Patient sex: M
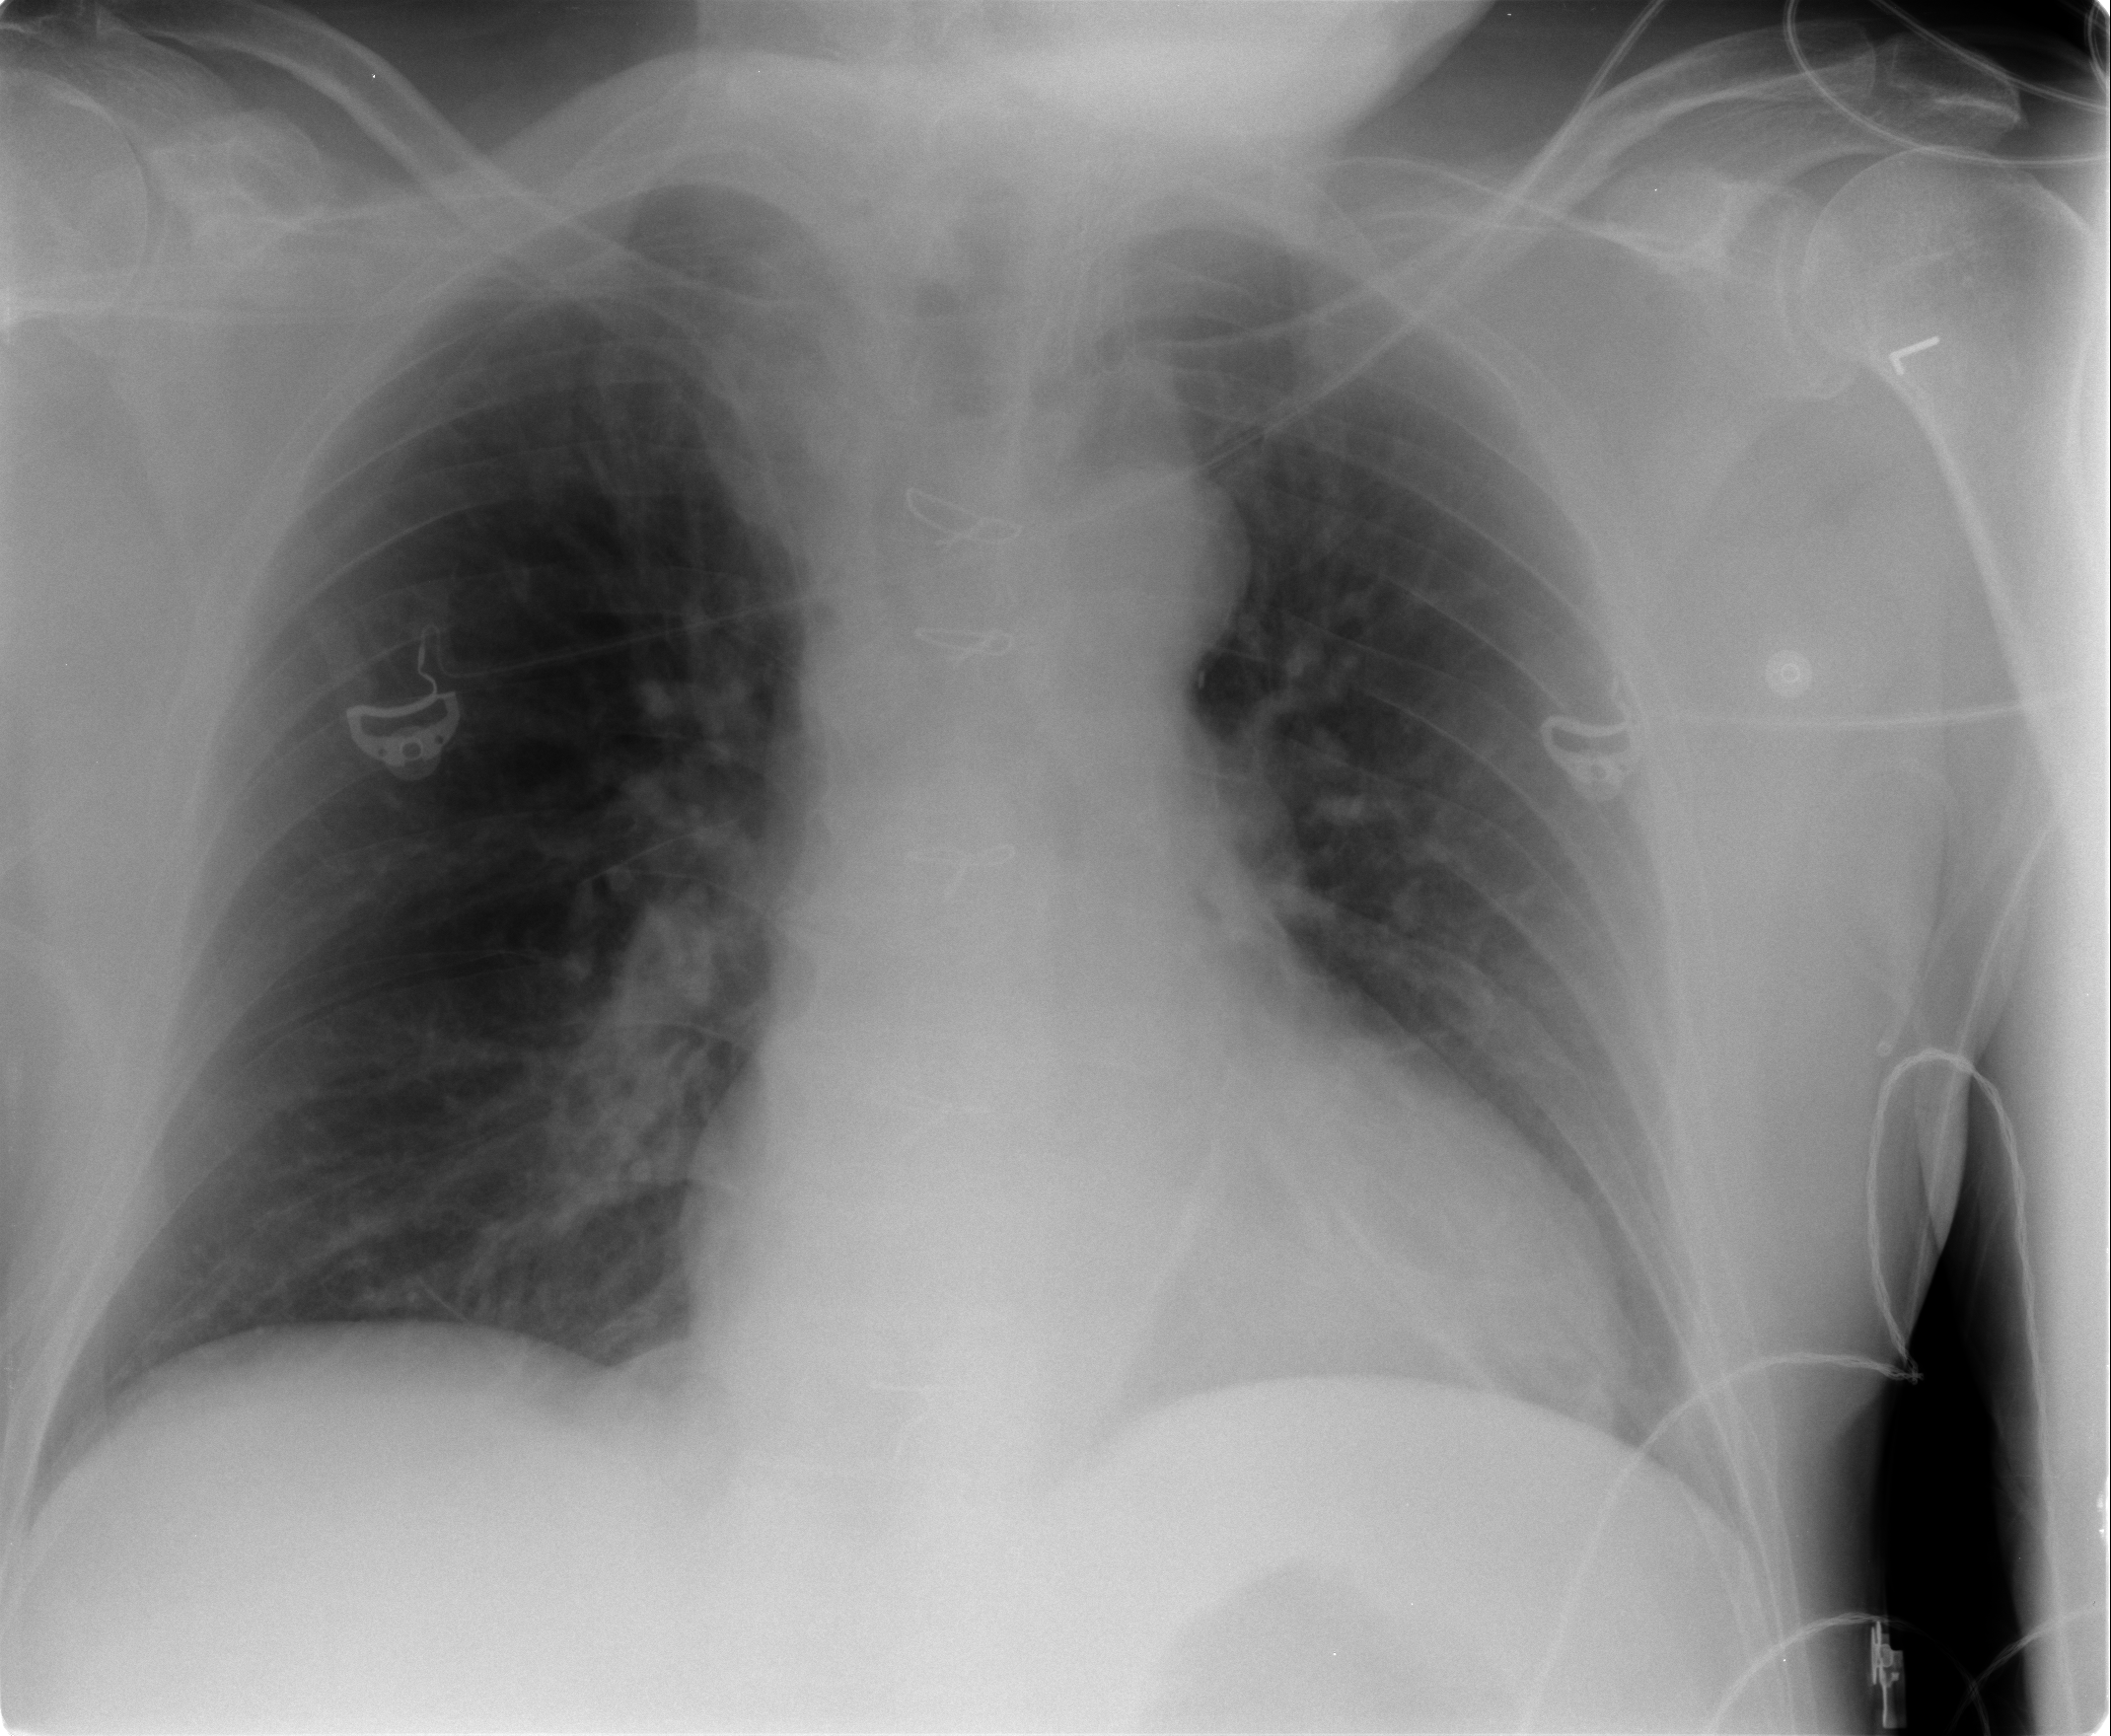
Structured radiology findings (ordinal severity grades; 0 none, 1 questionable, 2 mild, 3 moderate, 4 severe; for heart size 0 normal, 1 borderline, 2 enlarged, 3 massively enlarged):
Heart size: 2
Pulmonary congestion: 1
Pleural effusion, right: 0
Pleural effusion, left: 0
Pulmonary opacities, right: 0
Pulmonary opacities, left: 0
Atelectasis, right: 0
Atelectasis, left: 1